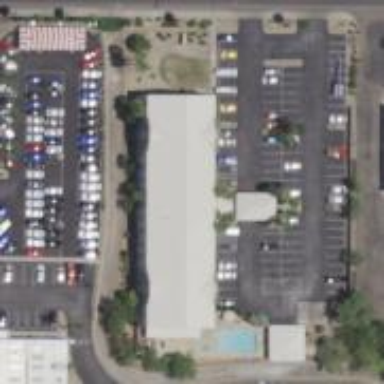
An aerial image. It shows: Parking space is available.